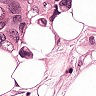
Metastatic tissue present: yes